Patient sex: M
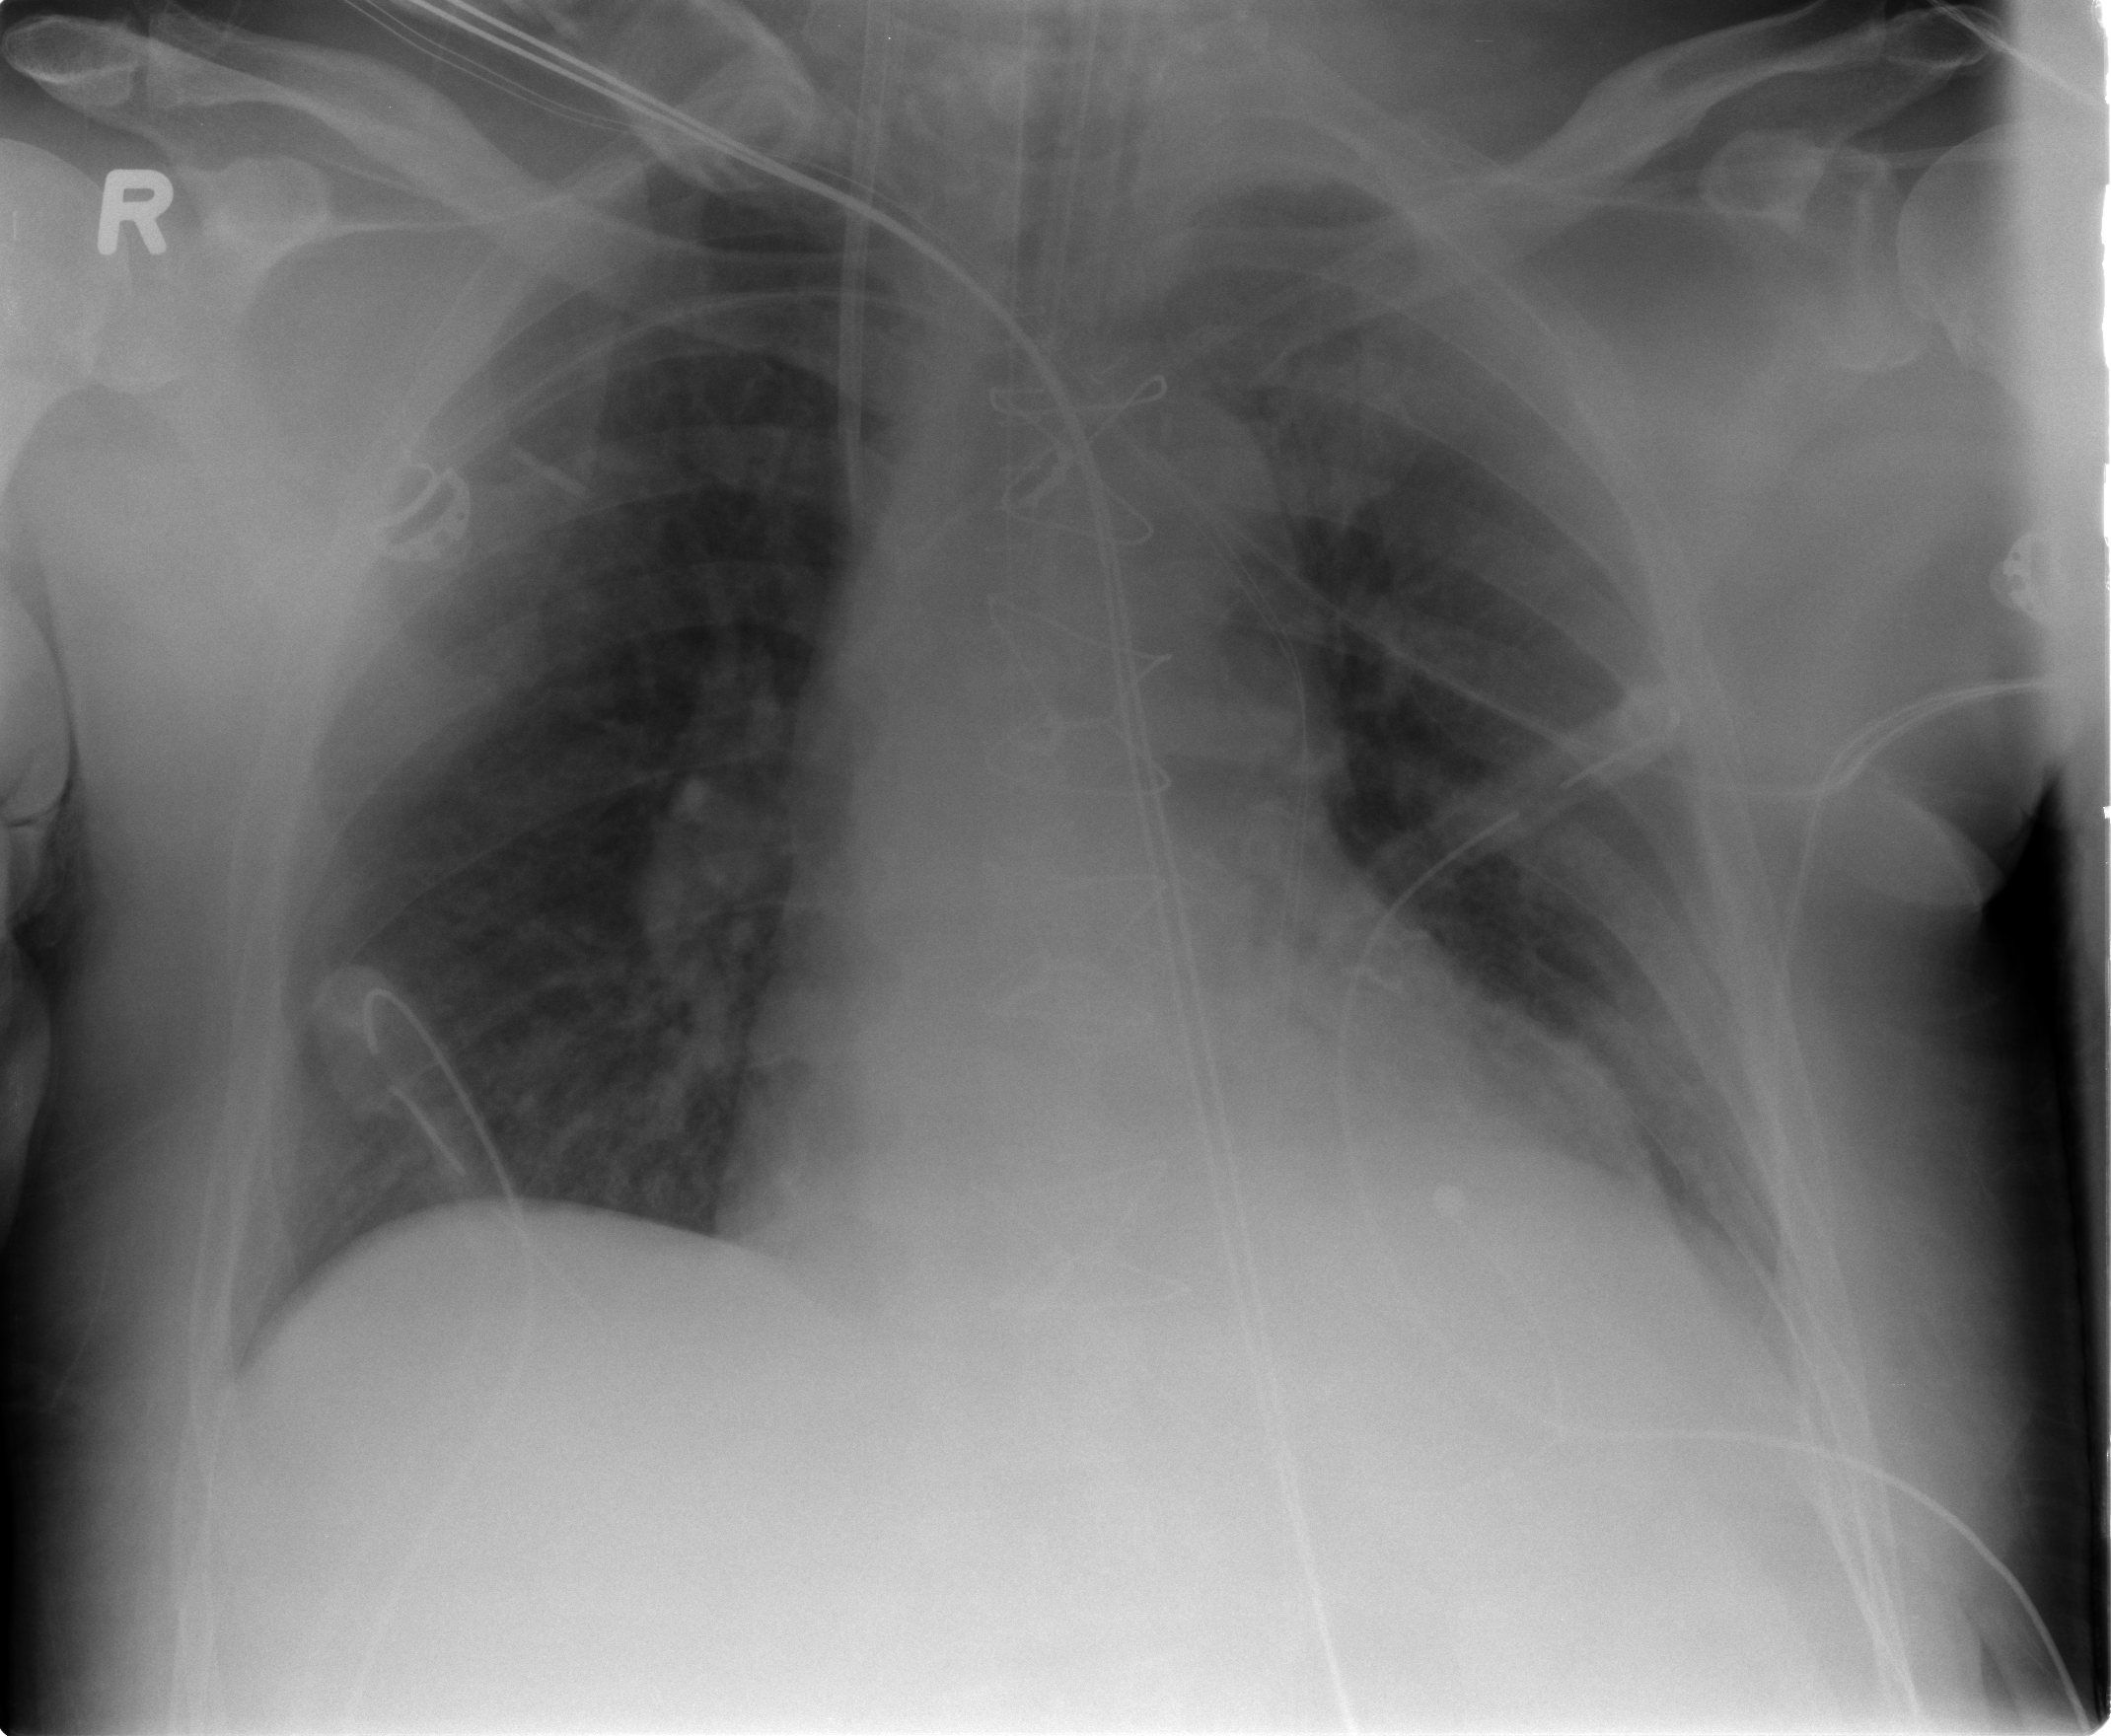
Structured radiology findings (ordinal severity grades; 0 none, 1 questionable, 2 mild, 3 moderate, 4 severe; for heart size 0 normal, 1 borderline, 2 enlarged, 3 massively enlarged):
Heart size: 2
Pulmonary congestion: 2
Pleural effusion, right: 0
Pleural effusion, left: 2
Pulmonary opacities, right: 0
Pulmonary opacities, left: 0
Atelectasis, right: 0
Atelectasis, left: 2